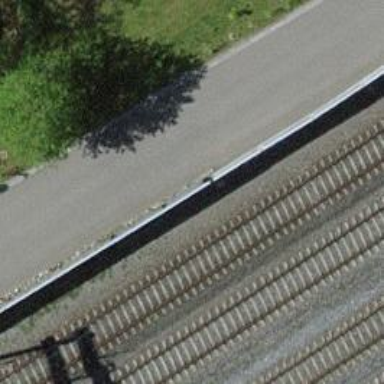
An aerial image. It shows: Railway track with contact line for electrification.